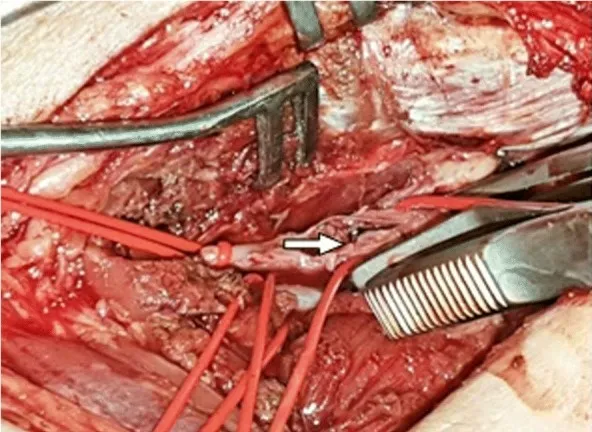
Surgical exploration of the right TPT. The arrow points towards a metallic artifact revealed in the right TPT.
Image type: medical_photograph (other_medical_photograph)